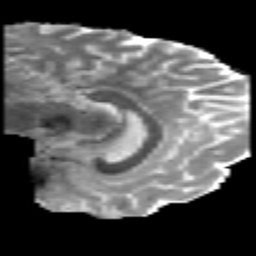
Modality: MD
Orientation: sagittal
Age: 35
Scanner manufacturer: philips
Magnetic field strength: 3 T
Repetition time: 8.6 s
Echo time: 0.127 s